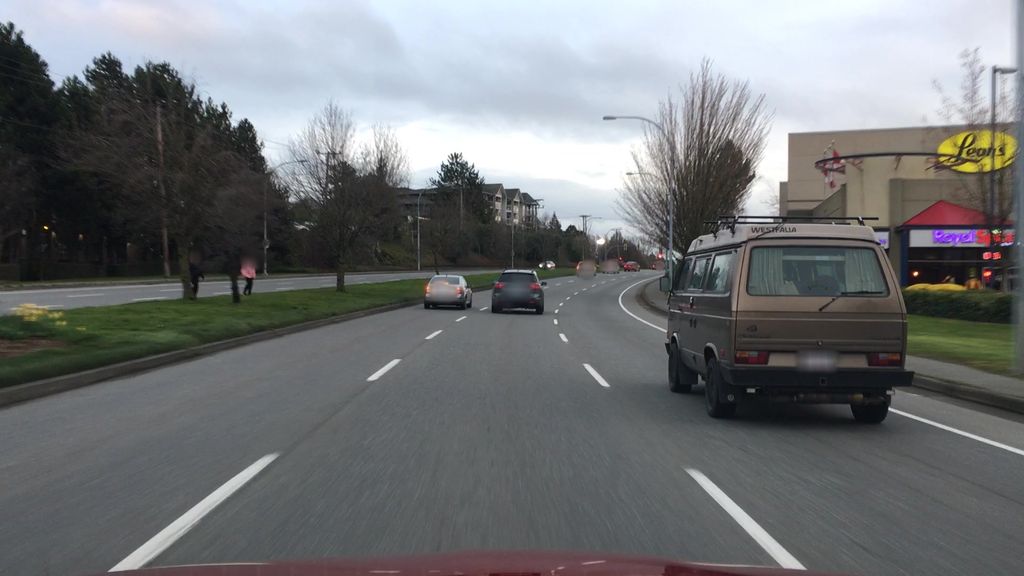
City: victoria